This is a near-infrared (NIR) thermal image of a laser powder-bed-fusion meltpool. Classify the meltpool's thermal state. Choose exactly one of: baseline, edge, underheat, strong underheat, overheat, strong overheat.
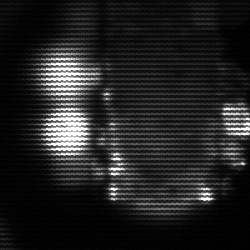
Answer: strong underheat